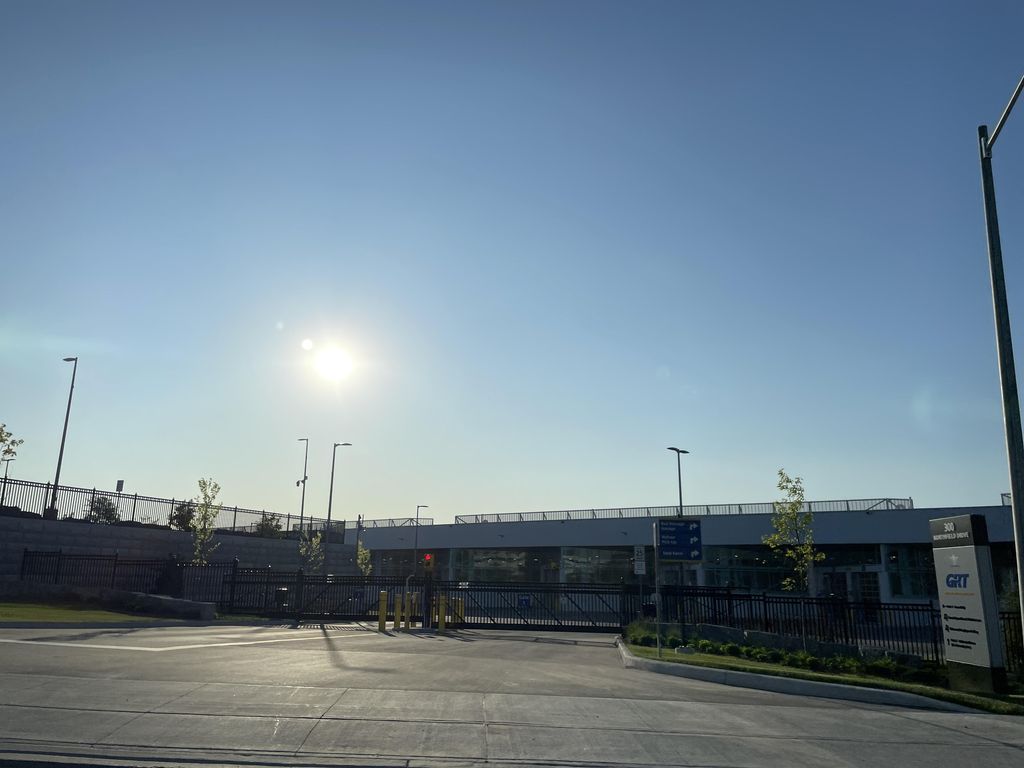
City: kitchener-waterloo